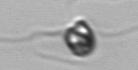
Label: flagellate_morphotype1